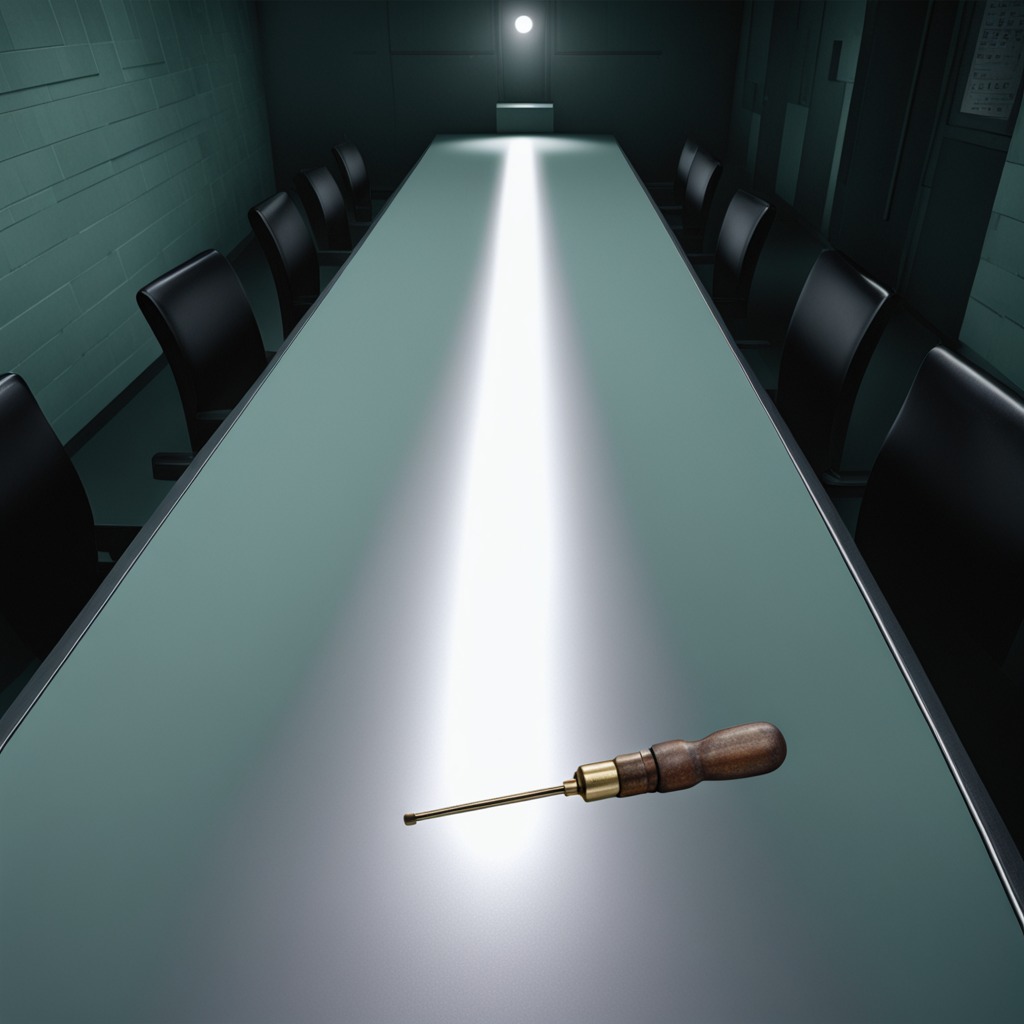
A screwdriver is lying on a clean empty table in a railway signal maintenance room lit by harsh overhead fluorescents.